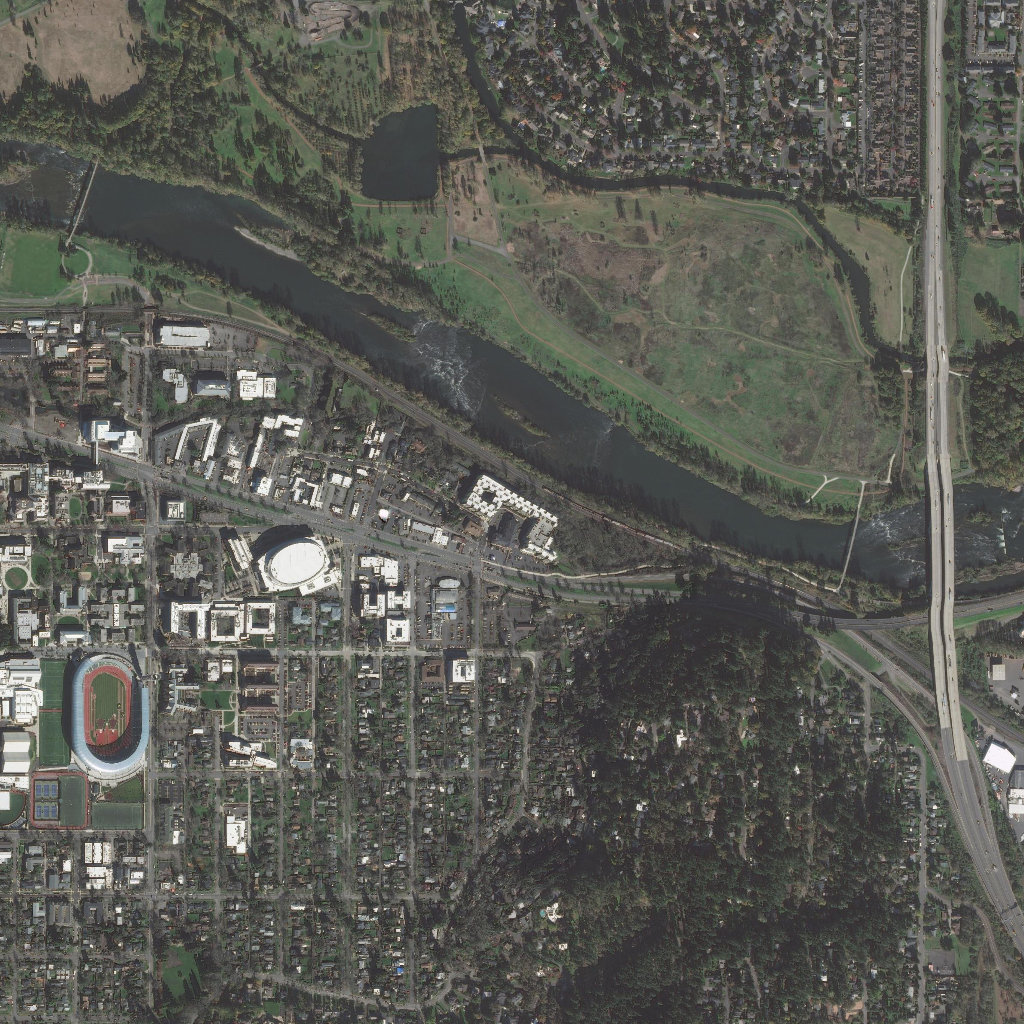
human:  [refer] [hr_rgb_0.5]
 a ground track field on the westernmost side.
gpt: <box>[[8, 65, 12, 73, 0]]</box>